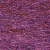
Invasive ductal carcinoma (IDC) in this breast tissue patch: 0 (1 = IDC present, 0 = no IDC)